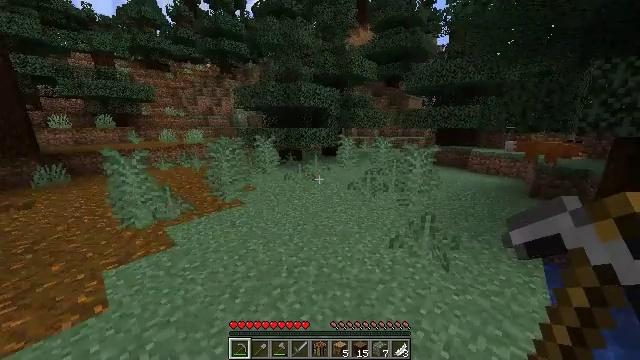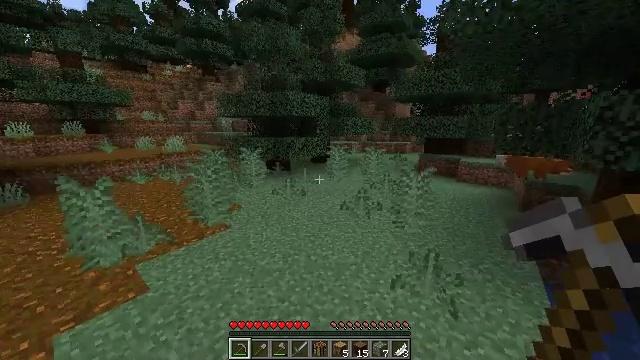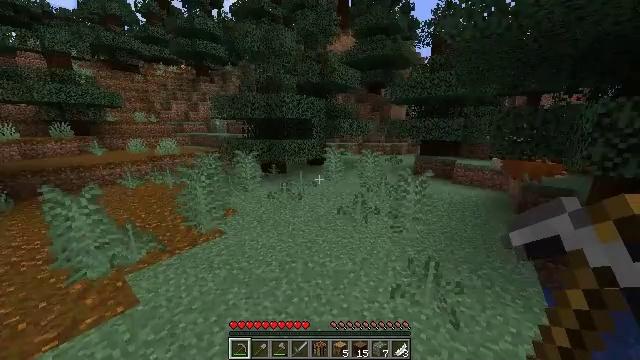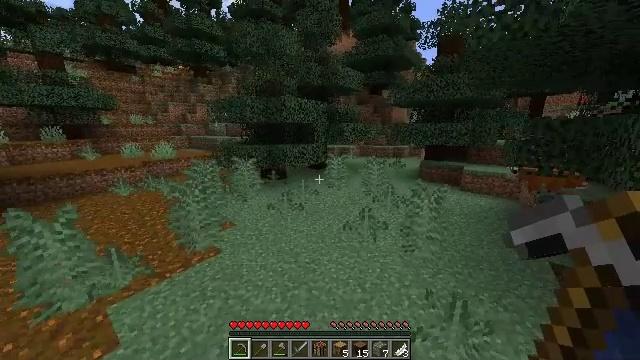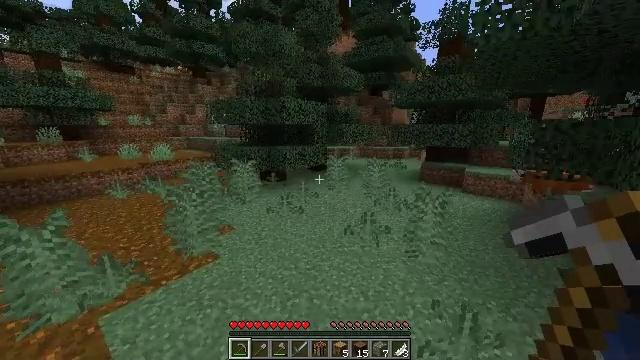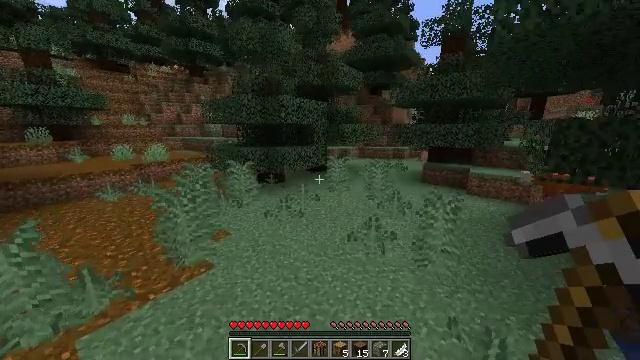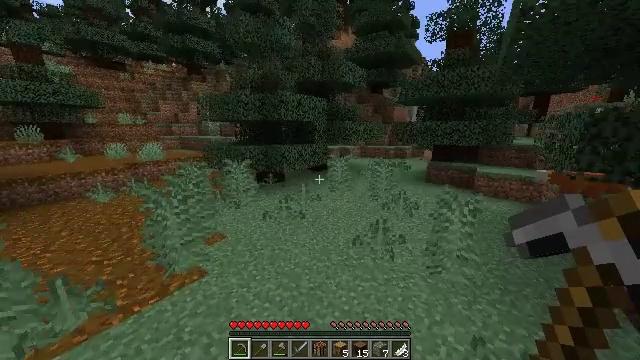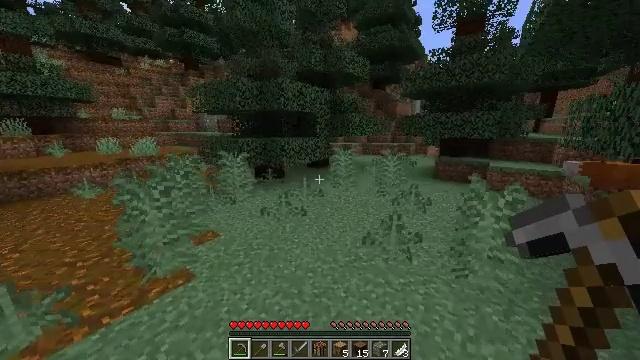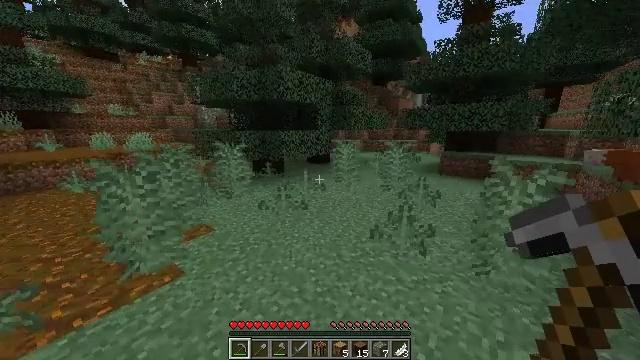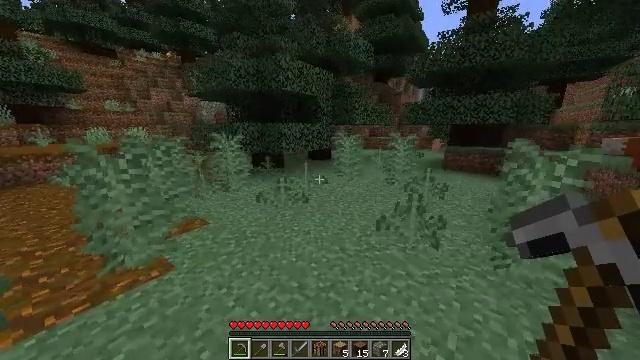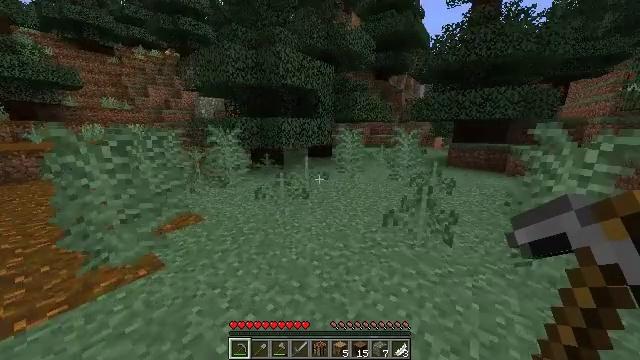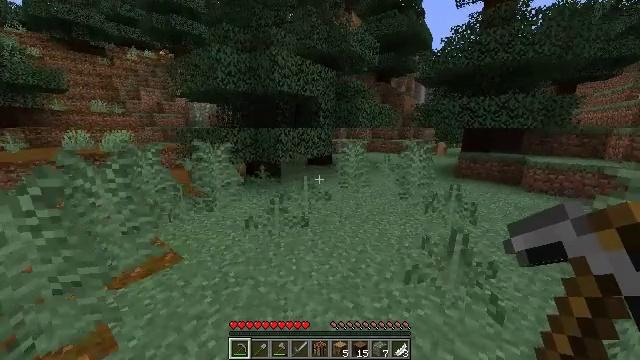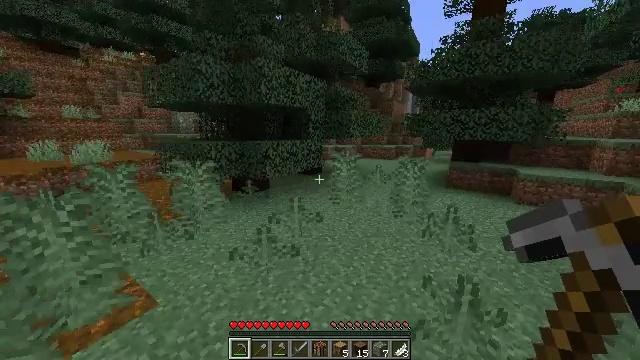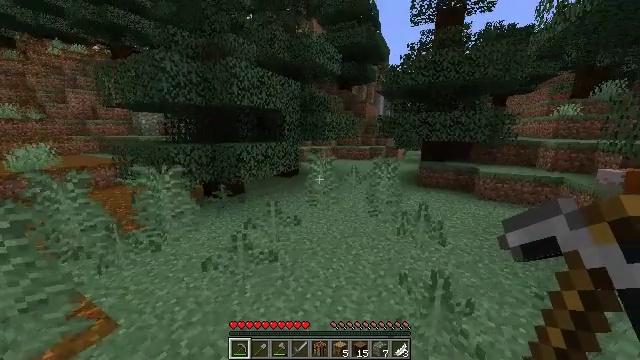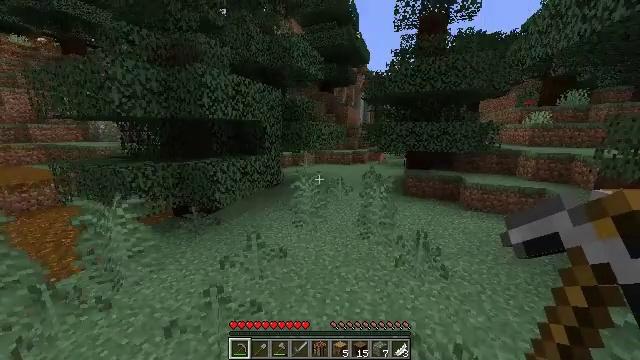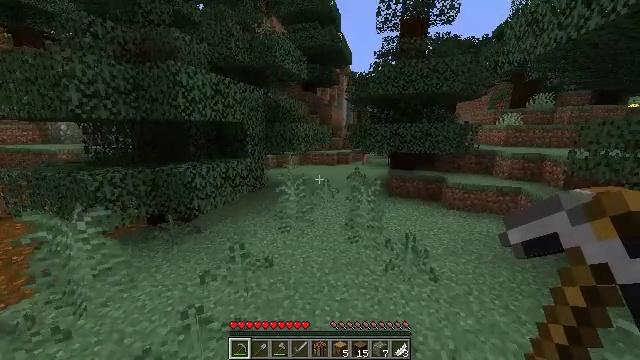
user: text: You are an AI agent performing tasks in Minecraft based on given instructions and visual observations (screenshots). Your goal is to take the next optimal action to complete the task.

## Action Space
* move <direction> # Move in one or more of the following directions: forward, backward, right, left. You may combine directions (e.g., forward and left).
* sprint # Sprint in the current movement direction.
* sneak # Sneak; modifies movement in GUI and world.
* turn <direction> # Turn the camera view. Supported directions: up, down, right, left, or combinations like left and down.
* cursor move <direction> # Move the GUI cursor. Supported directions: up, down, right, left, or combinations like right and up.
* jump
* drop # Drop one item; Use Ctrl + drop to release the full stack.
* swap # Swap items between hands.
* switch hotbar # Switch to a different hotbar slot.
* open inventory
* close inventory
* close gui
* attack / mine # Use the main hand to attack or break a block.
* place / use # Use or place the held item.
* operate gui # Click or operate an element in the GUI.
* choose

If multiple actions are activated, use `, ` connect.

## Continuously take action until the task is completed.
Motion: motion action
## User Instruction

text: Harvest sweet berries by mining the bush.
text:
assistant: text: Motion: move forward, sprint, turn right, jump
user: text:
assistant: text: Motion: move forward, sprint, turn right, jump
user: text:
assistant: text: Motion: move forward, sprint, jump
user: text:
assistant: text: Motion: move forward, sprint, jump
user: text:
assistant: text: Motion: move forward, sprint, jump
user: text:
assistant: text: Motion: move forward, sprint, jump
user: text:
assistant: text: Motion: move forward, sprint, jump
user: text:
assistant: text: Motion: move forward, sprint, jump
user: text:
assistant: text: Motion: move forward, sprint, jump
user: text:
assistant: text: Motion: move forward, sprint, jump
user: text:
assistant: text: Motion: move forward, sprint, jump
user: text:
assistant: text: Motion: move forward, sprint, turn right, jump
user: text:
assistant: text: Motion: move forward, sprint, turn right, jump
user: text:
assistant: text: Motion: move forward, sprint, turn right, jump
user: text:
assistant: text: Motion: move forward, sprint, turn right, jump
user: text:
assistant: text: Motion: move forward, sprint, jump
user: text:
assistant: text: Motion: move forward, sprint, turn right, jump
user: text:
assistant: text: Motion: move forward, sprint, turn right, jump
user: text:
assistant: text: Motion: move forward, sprint, jump
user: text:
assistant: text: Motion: move forward, sprint, jump
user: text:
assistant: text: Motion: move forward, sprint, jump
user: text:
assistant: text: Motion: move forward, sprint, jump
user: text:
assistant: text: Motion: move forward, sprint, jump
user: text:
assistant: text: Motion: move forward, sprint, jump
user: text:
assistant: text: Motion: move forward, sprint, jump
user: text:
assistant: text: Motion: move forward, sprint, jump
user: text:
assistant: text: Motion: move forward, sprint, jump
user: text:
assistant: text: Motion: move forward, sprint, jump
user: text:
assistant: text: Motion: move forward, sprint, jump
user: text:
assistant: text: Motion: move forward, sprint